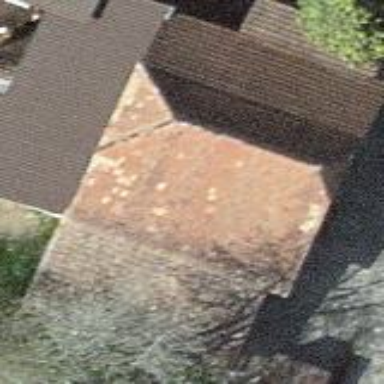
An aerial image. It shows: Rural barn.